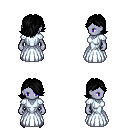
a pixel art fantasy rpg character, female body template, dark elf, purple skin, underdress, white pants, black swoop hairstyle, metal boots, four views (front, back, left, right), 2x2 character sprite sheet, small pixel art, hard edges, no anti-aliasing